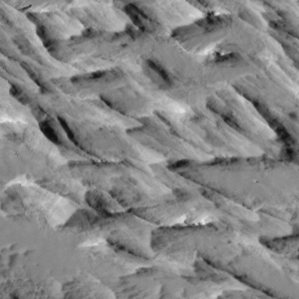
Label: non_frost